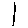
Label: line